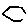
Label: hexagon